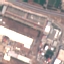
Land use / land cover class: Industrial